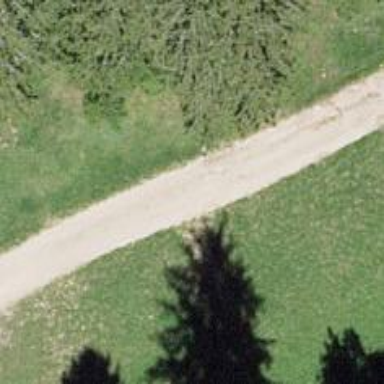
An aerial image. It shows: Gravel track of grade3 quality. It is Nordic ski track that is groomed for both classic and skating styles.